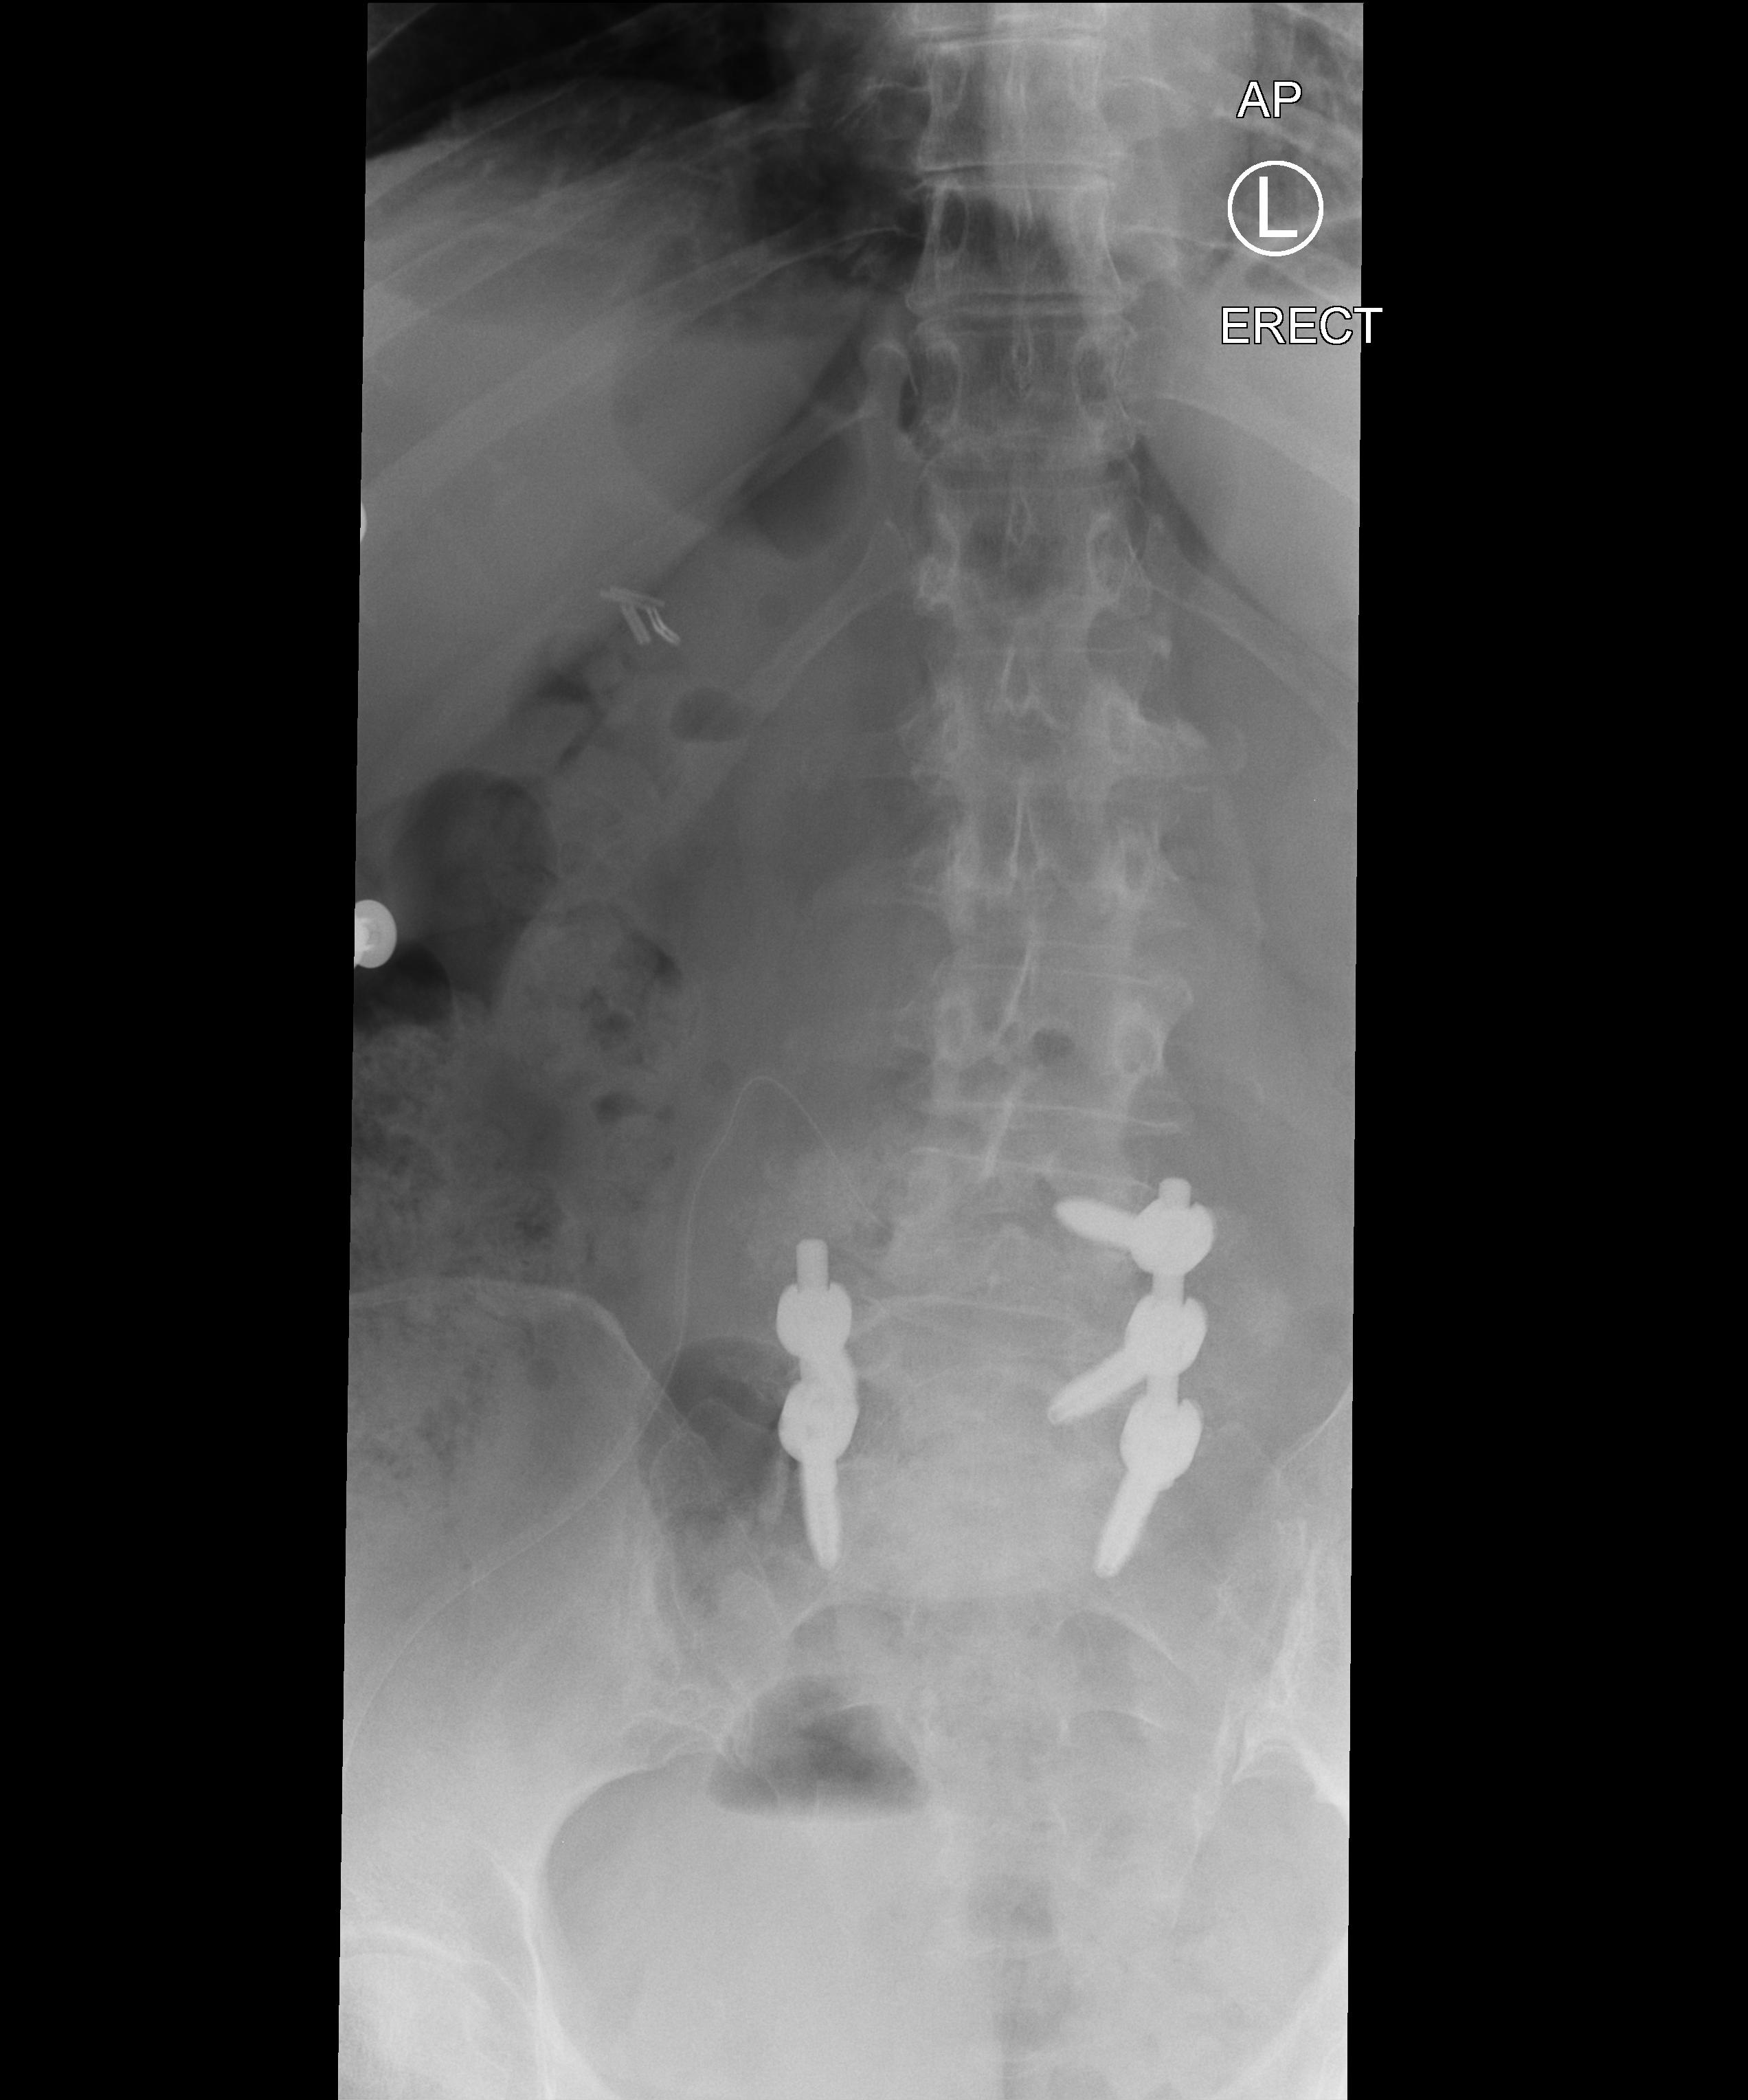
View: AP
Implant manufacturer: Depuy expedium (Synthes)